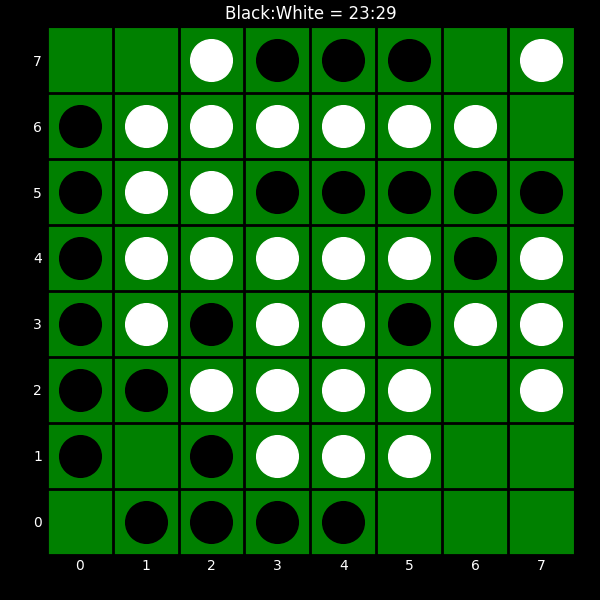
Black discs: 23
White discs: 29